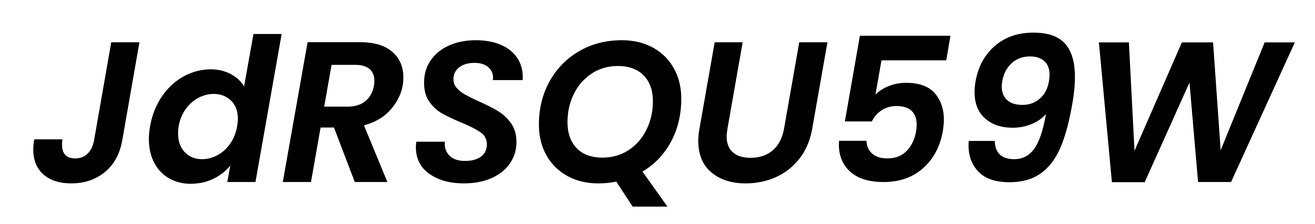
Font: Poppins-SemiBoldItalic